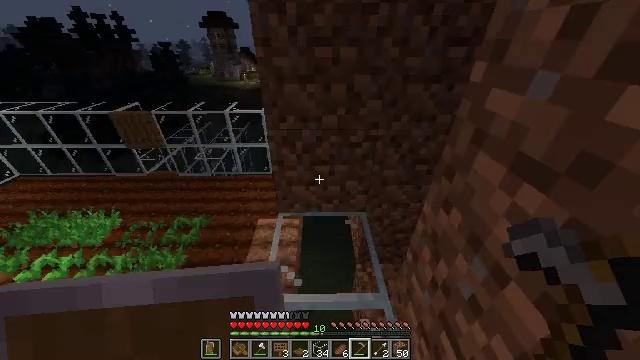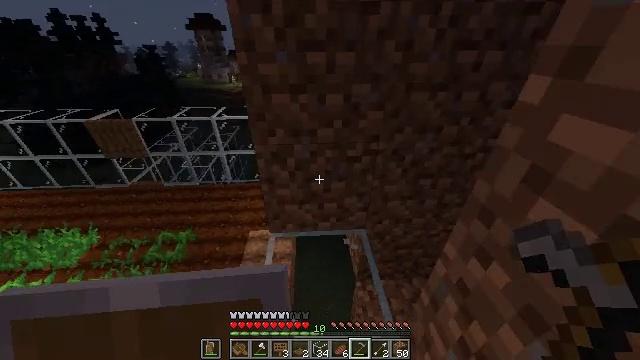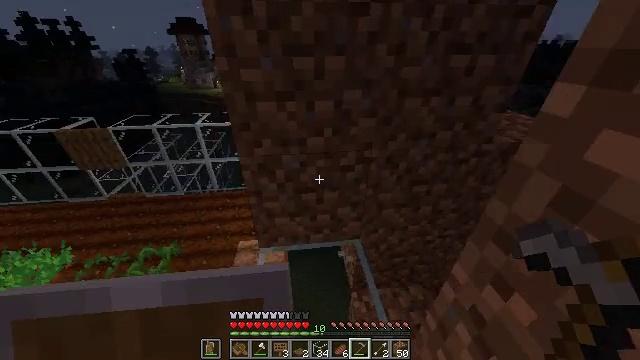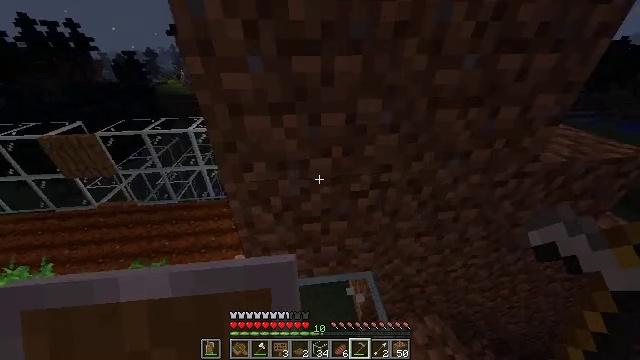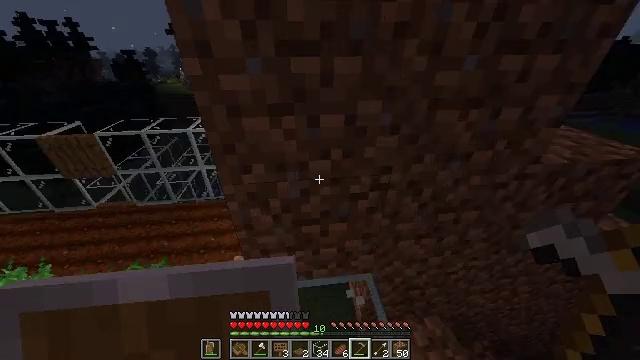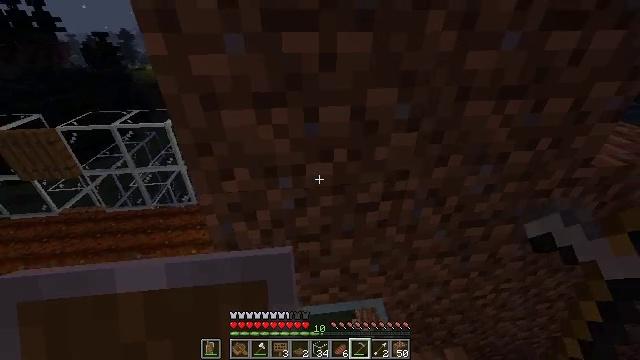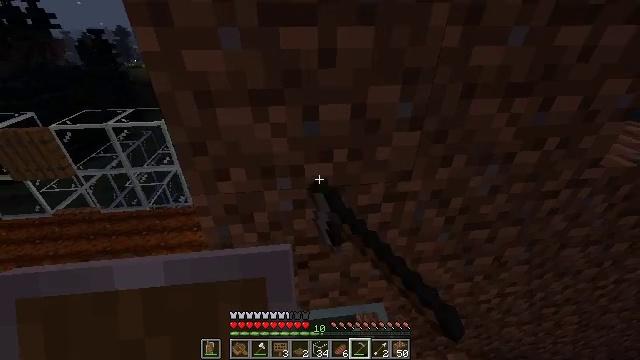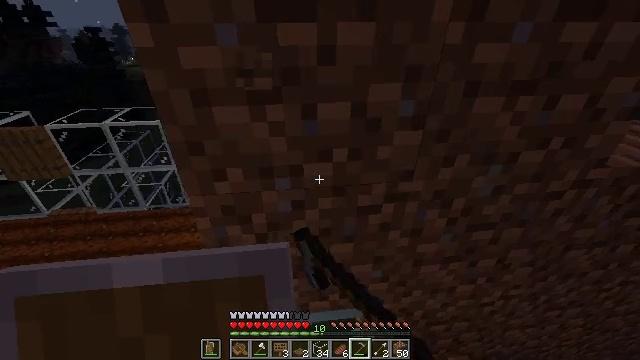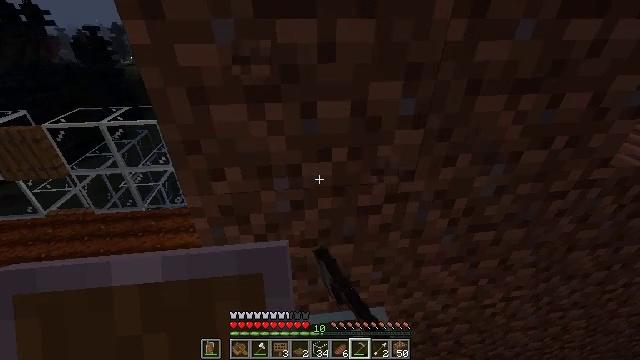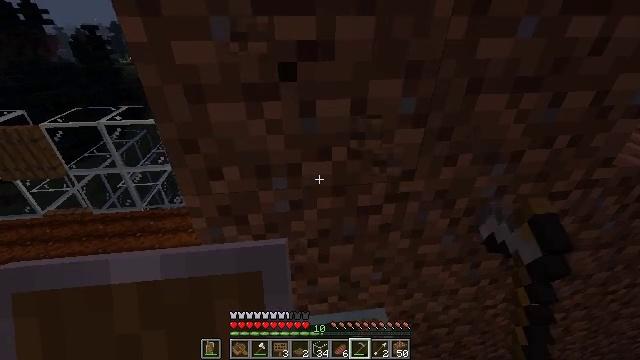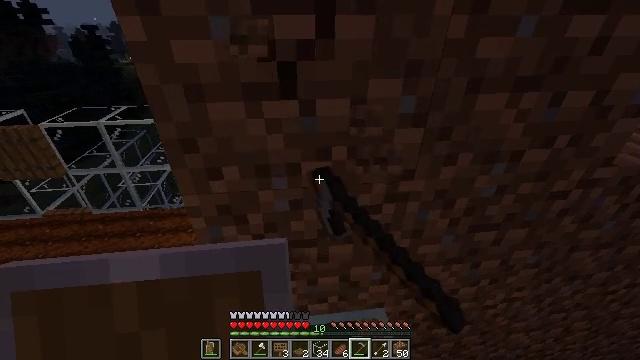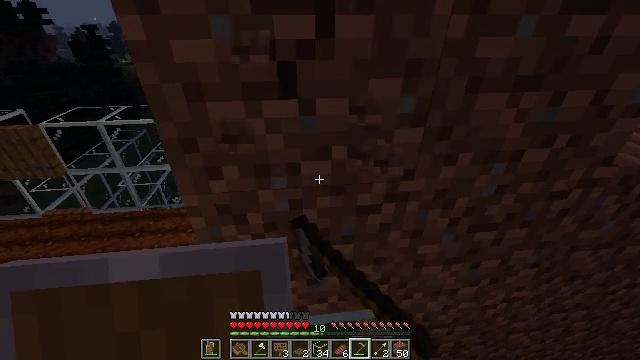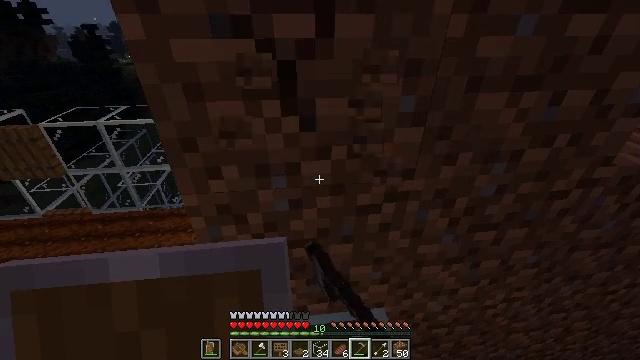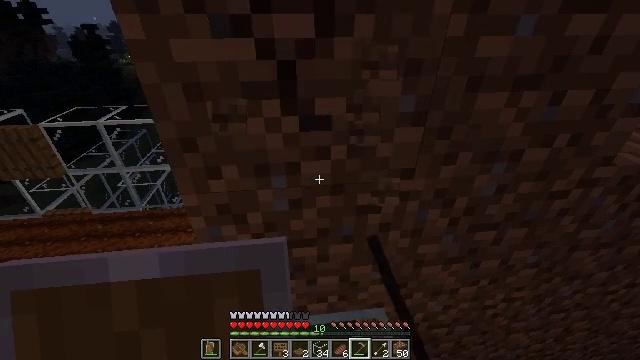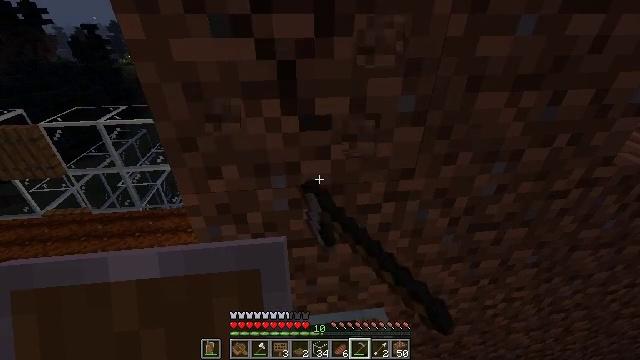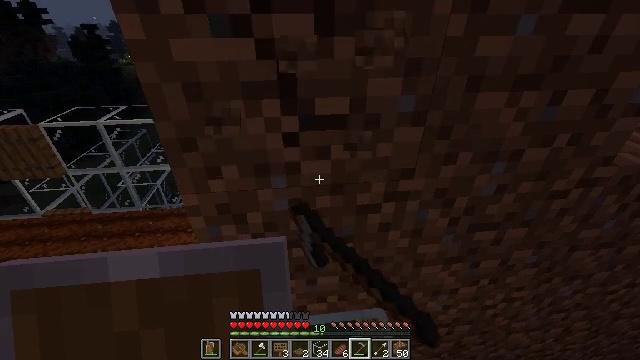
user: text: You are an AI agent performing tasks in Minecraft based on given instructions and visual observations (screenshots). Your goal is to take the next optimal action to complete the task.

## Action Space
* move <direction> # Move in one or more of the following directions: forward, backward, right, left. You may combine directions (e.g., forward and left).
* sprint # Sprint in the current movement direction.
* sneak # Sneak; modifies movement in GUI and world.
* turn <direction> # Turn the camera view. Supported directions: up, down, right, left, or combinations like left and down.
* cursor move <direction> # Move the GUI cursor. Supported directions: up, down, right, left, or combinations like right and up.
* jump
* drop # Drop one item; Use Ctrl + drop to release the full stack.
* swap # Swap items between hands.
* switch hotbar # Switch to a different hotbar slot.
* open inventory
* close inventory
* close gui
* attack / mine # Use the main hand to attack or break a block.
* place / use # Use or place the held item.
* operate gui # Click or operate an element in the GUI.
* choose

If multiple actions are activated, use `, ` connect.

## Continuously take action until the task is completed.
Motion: motion action
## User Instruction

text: Gather dirt.
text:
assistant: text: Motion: move forward, turn right
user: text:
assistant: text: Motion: move forward, turn right
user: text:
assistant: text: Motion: no_op
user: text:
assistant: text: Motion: no_op
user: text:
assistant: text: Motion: attack / mine
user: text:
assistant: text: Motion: attack / mine
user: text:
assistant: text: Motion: attack / mine
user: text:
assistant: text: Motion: attack / mine
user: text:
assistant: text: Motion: attack / mine
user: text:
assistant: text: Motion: attack / mine
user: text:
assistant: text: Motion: attack / mine
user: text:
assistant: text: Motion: attack / mine
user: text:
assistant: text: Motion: attack / mine
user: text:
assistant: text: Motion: attack / mine
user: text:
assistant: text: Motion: attack / mine
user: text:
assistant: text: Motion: attack / mine
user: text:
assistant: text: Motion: attack / mine
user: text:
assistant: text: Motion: attack / mine
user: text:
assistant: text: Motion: attack / mine
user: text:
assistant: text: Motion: attack / mine
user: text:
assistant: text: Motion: attack / mine
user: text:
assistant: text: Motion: attack / mine
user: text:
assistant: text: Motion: attack / mine
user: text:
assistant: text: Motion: attack / mine
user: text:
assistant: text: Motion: attack / mine
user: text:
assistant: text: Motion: attack / mine
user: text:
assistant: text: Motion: attack / mine
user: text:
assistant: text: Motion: attack / mine
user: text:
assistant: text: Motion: attack / mine
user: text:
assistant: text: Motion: attack / mine